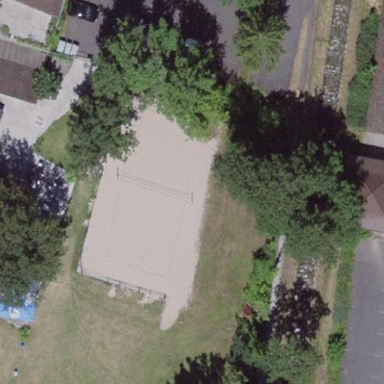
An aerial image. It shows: Beach volleyball pitch for leisure land.